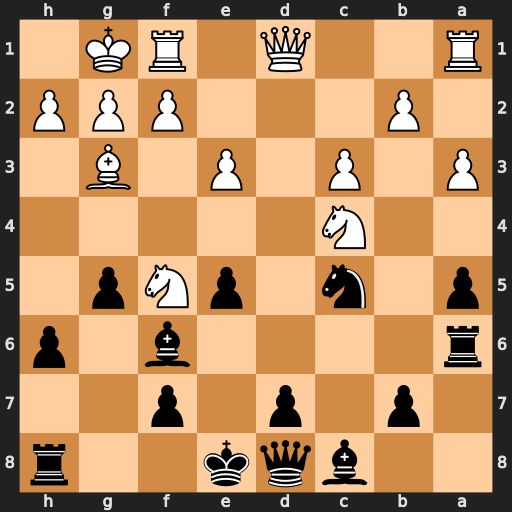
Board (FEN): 2bqk2r/1p1p1p2/r4b1p/p1n1pNp1/2N5/P1P1P1B1/1P3PPP/R2Q1RK1
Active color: b
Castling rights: k
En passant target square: -
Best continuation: d5 Nfd6+ Rxd6 Nxd6+ Qxd6